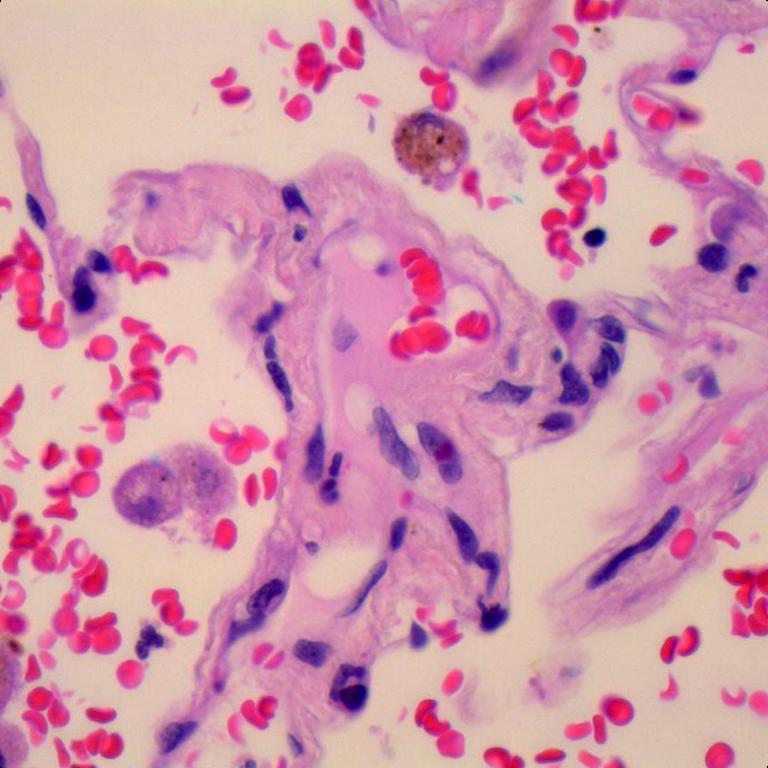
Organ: lung
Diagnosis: benign